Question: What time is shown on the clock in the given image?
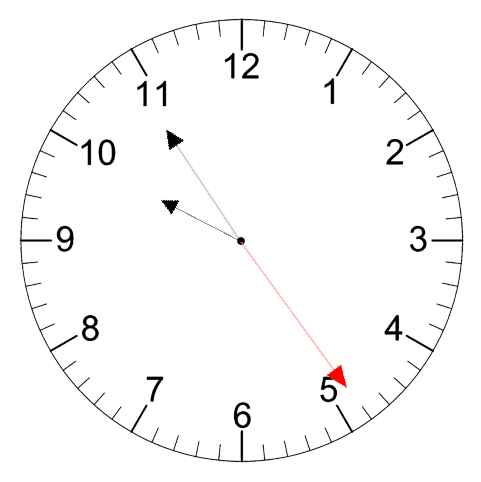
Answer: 09:54:24